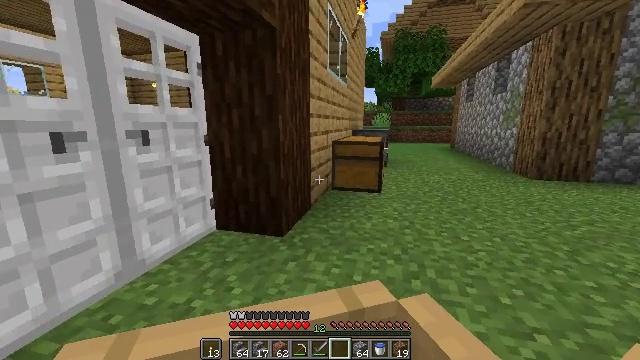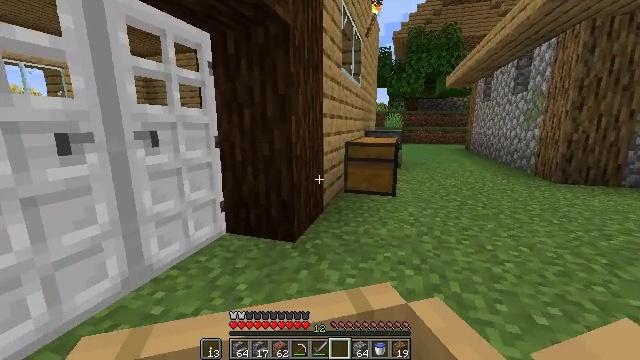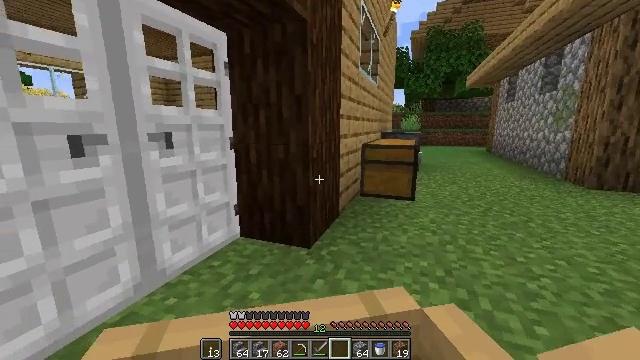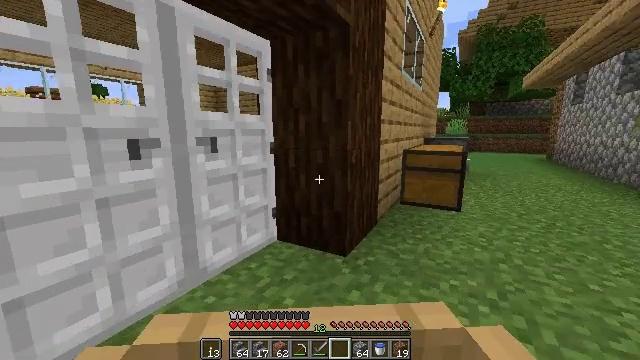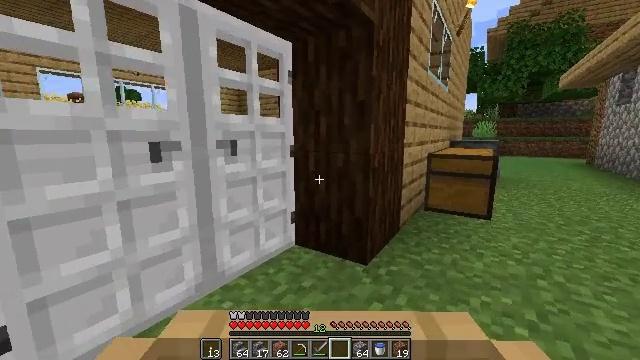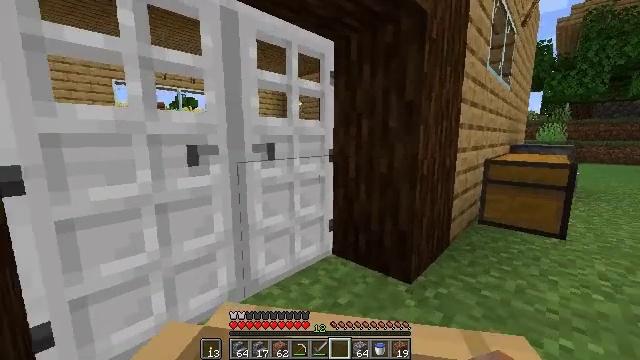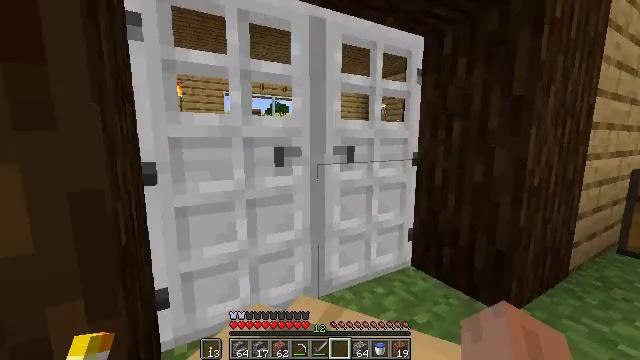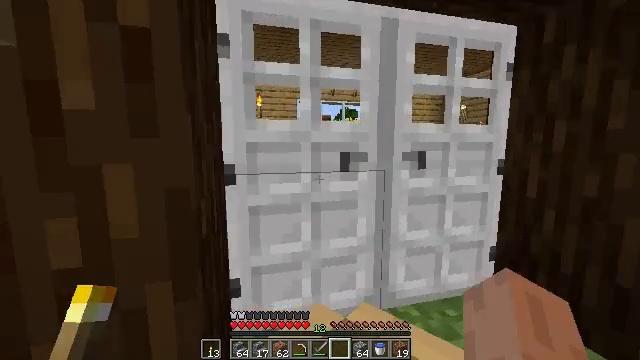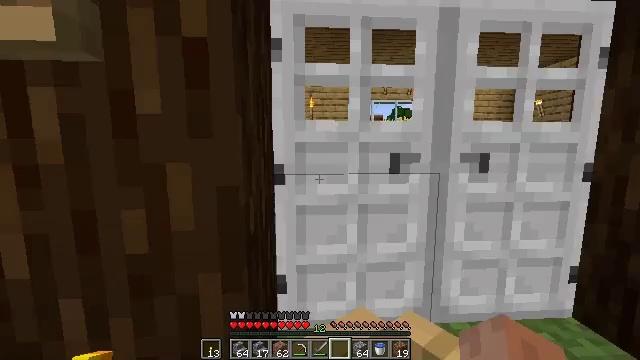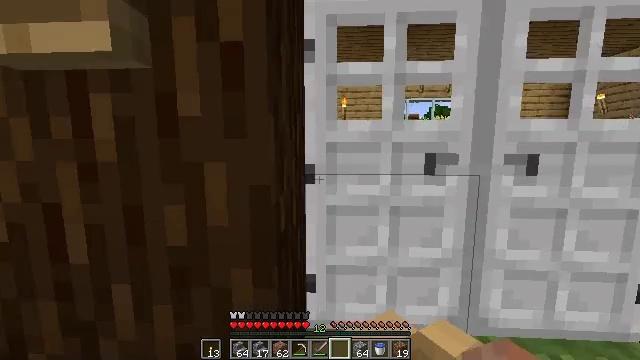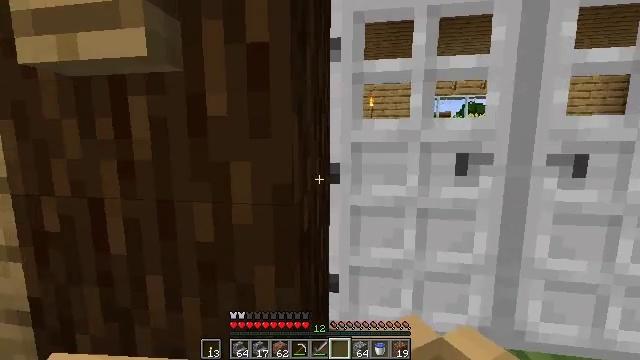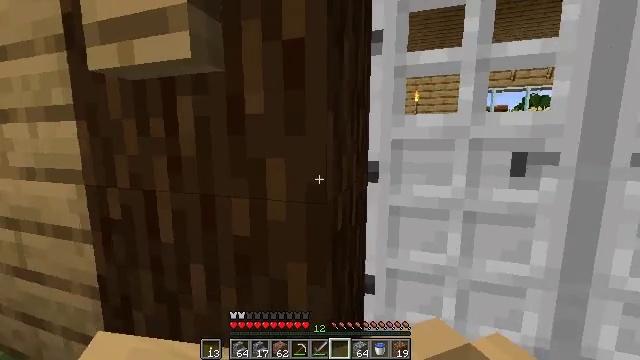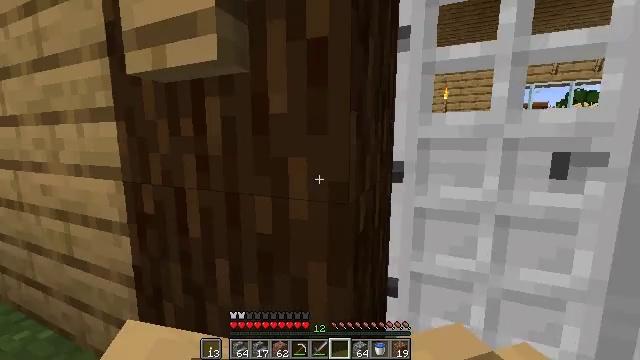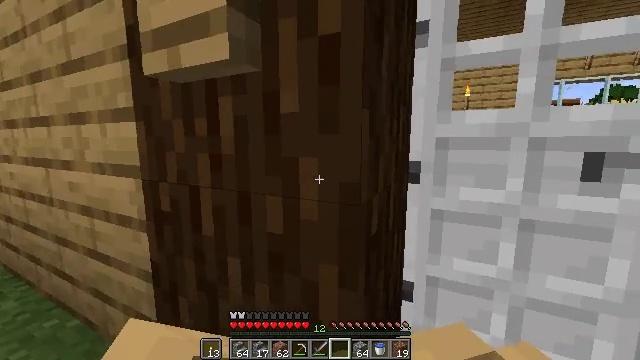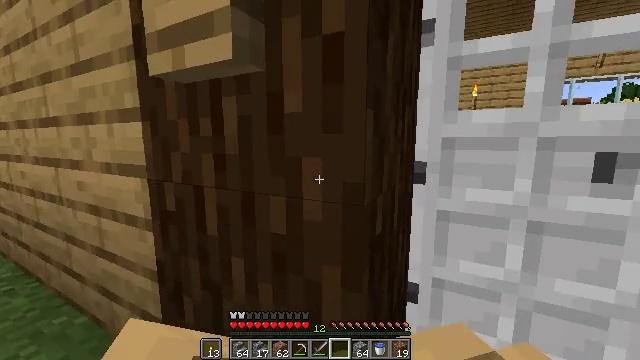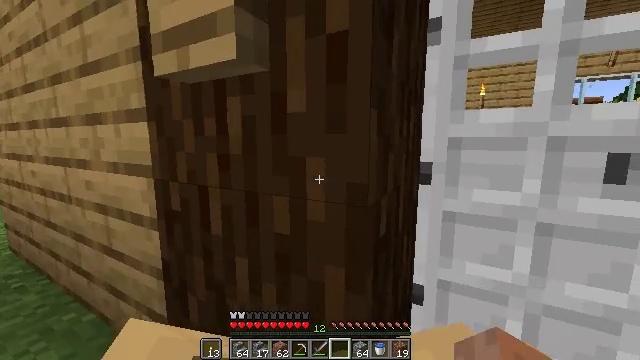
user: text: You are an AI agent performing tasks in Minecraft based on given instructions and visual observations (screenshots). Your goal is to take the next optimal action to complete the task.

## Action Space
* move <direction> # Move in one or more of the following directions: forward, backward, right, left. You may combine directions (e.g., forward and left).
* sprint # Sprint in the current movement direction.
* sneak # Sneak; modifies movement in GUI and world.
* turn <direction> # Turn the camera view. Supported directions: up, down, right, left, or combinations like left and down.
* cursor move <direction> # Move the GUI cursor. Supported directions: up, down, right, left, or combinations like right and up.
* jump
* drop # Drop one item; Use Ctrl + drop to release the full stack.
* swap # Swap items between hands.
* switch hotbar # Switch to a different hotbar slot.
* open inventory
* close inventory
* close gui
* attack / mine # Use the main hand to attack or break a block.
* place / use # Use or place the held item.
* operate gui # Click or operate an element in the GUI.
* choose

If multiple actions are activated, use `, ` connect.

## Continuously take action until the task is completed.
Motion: motion action
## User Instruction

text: Gather the iron door by mining it.
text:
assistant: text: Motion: move forward, turn left
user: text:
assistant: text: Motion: move forward, turn left
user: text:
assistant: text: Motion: move forward, turn left and up
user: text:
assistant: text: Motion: turn left
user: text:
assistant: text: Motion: turn left
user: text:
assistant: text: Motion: turn left
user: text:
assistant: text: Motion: move left, turn left and up
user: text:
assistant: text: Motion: move left, turn left
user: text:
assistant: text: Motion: move left, turn left
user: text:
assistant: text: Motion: move left, turn left
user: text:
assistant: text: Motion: move left, turn left
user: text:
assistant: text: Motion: move left, turn left
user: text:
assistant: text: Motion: no_op
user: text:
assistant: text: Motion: no_op
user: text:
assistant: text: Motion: no_op
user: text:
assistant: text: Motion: no_op
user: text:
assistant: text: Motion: no_op
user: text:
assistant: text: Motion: turn right
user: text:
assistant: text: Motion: turn right and down
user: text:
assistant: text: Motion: turn right
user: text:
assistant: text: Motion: turn right and down
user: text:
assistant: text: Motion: move left, turn right and down
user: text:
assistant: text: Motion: move left, turn right
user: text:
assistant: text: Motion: move left, turn right and down
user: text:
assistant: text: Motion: move left, turn right
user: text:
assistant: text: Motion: move left, turn right
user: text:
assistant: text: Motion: move left
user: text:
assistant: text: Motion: no_op
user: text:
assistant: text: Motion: no_op
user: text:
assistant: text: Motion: turn left